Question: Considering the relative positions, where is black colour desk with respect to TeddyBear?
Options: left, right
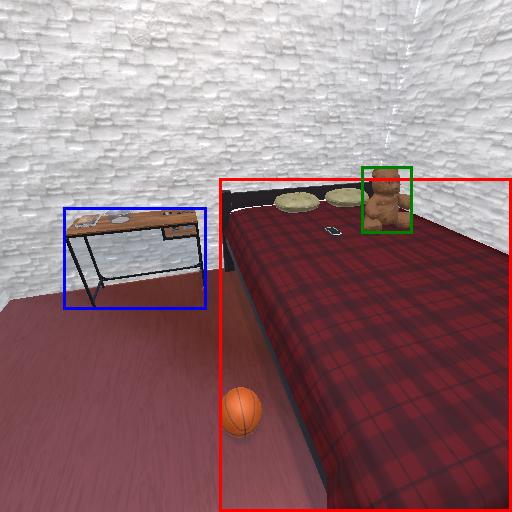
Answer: left